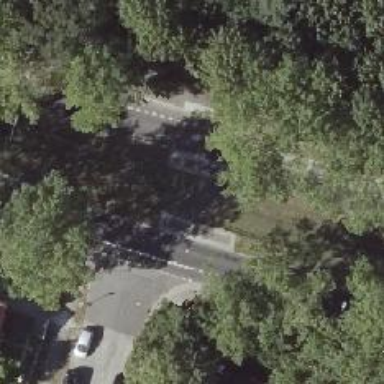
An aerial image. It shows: Uncontrolled tram crossing.